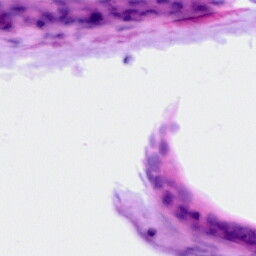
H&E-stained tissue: Ovarian